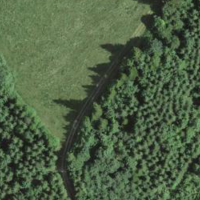
EUNIS habitat code: 45
Species observed at this site:
Vaccinium myrtillus